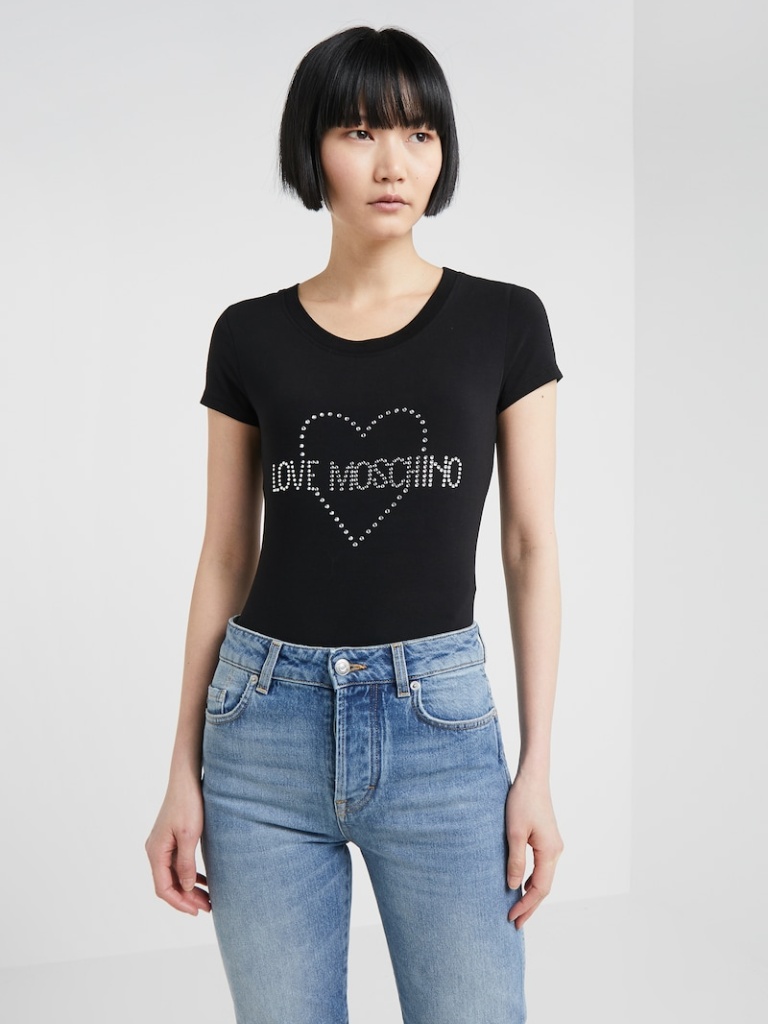
cotton tight short sleeve hip length Fully Tucked in crew t-shirt